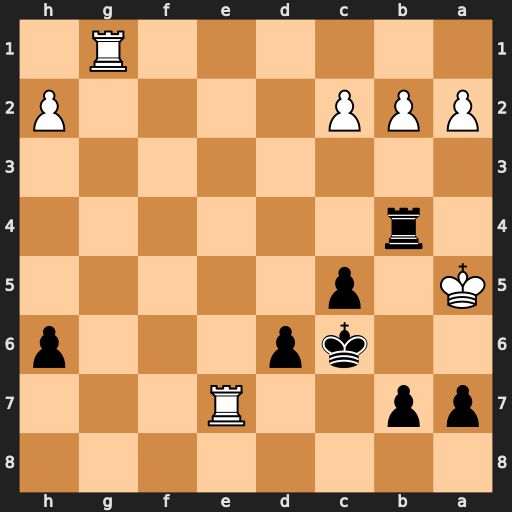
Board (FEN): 8/pp2R3/2kp3p/K1p5/1r6/8/PPP4P/6R1
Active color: b
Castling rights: -
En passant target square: -
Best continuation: b6+ Ka6 Ra4#